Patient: sex F, age 63
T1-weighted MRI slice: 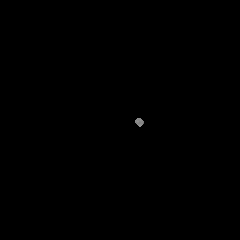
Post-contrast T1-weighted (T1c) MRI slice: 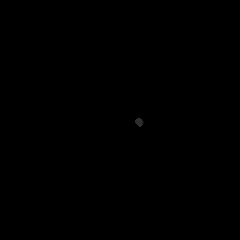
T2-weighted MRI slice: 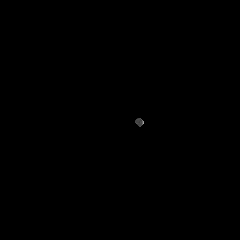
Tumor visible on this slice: no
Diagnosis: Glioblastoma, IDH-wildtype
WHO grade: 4